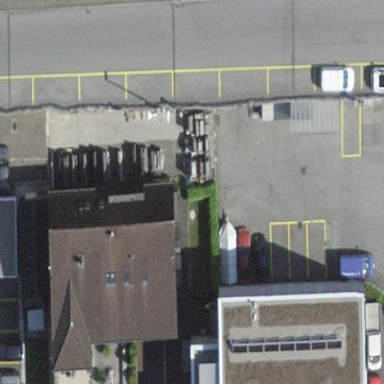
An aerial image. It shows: Building that houses car repair shop.